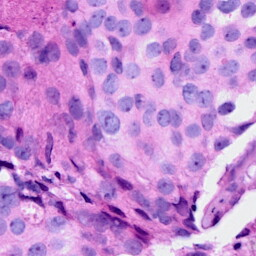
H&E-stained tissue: Breast